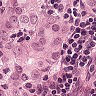
Metastatic tissue present: yes